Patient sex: M
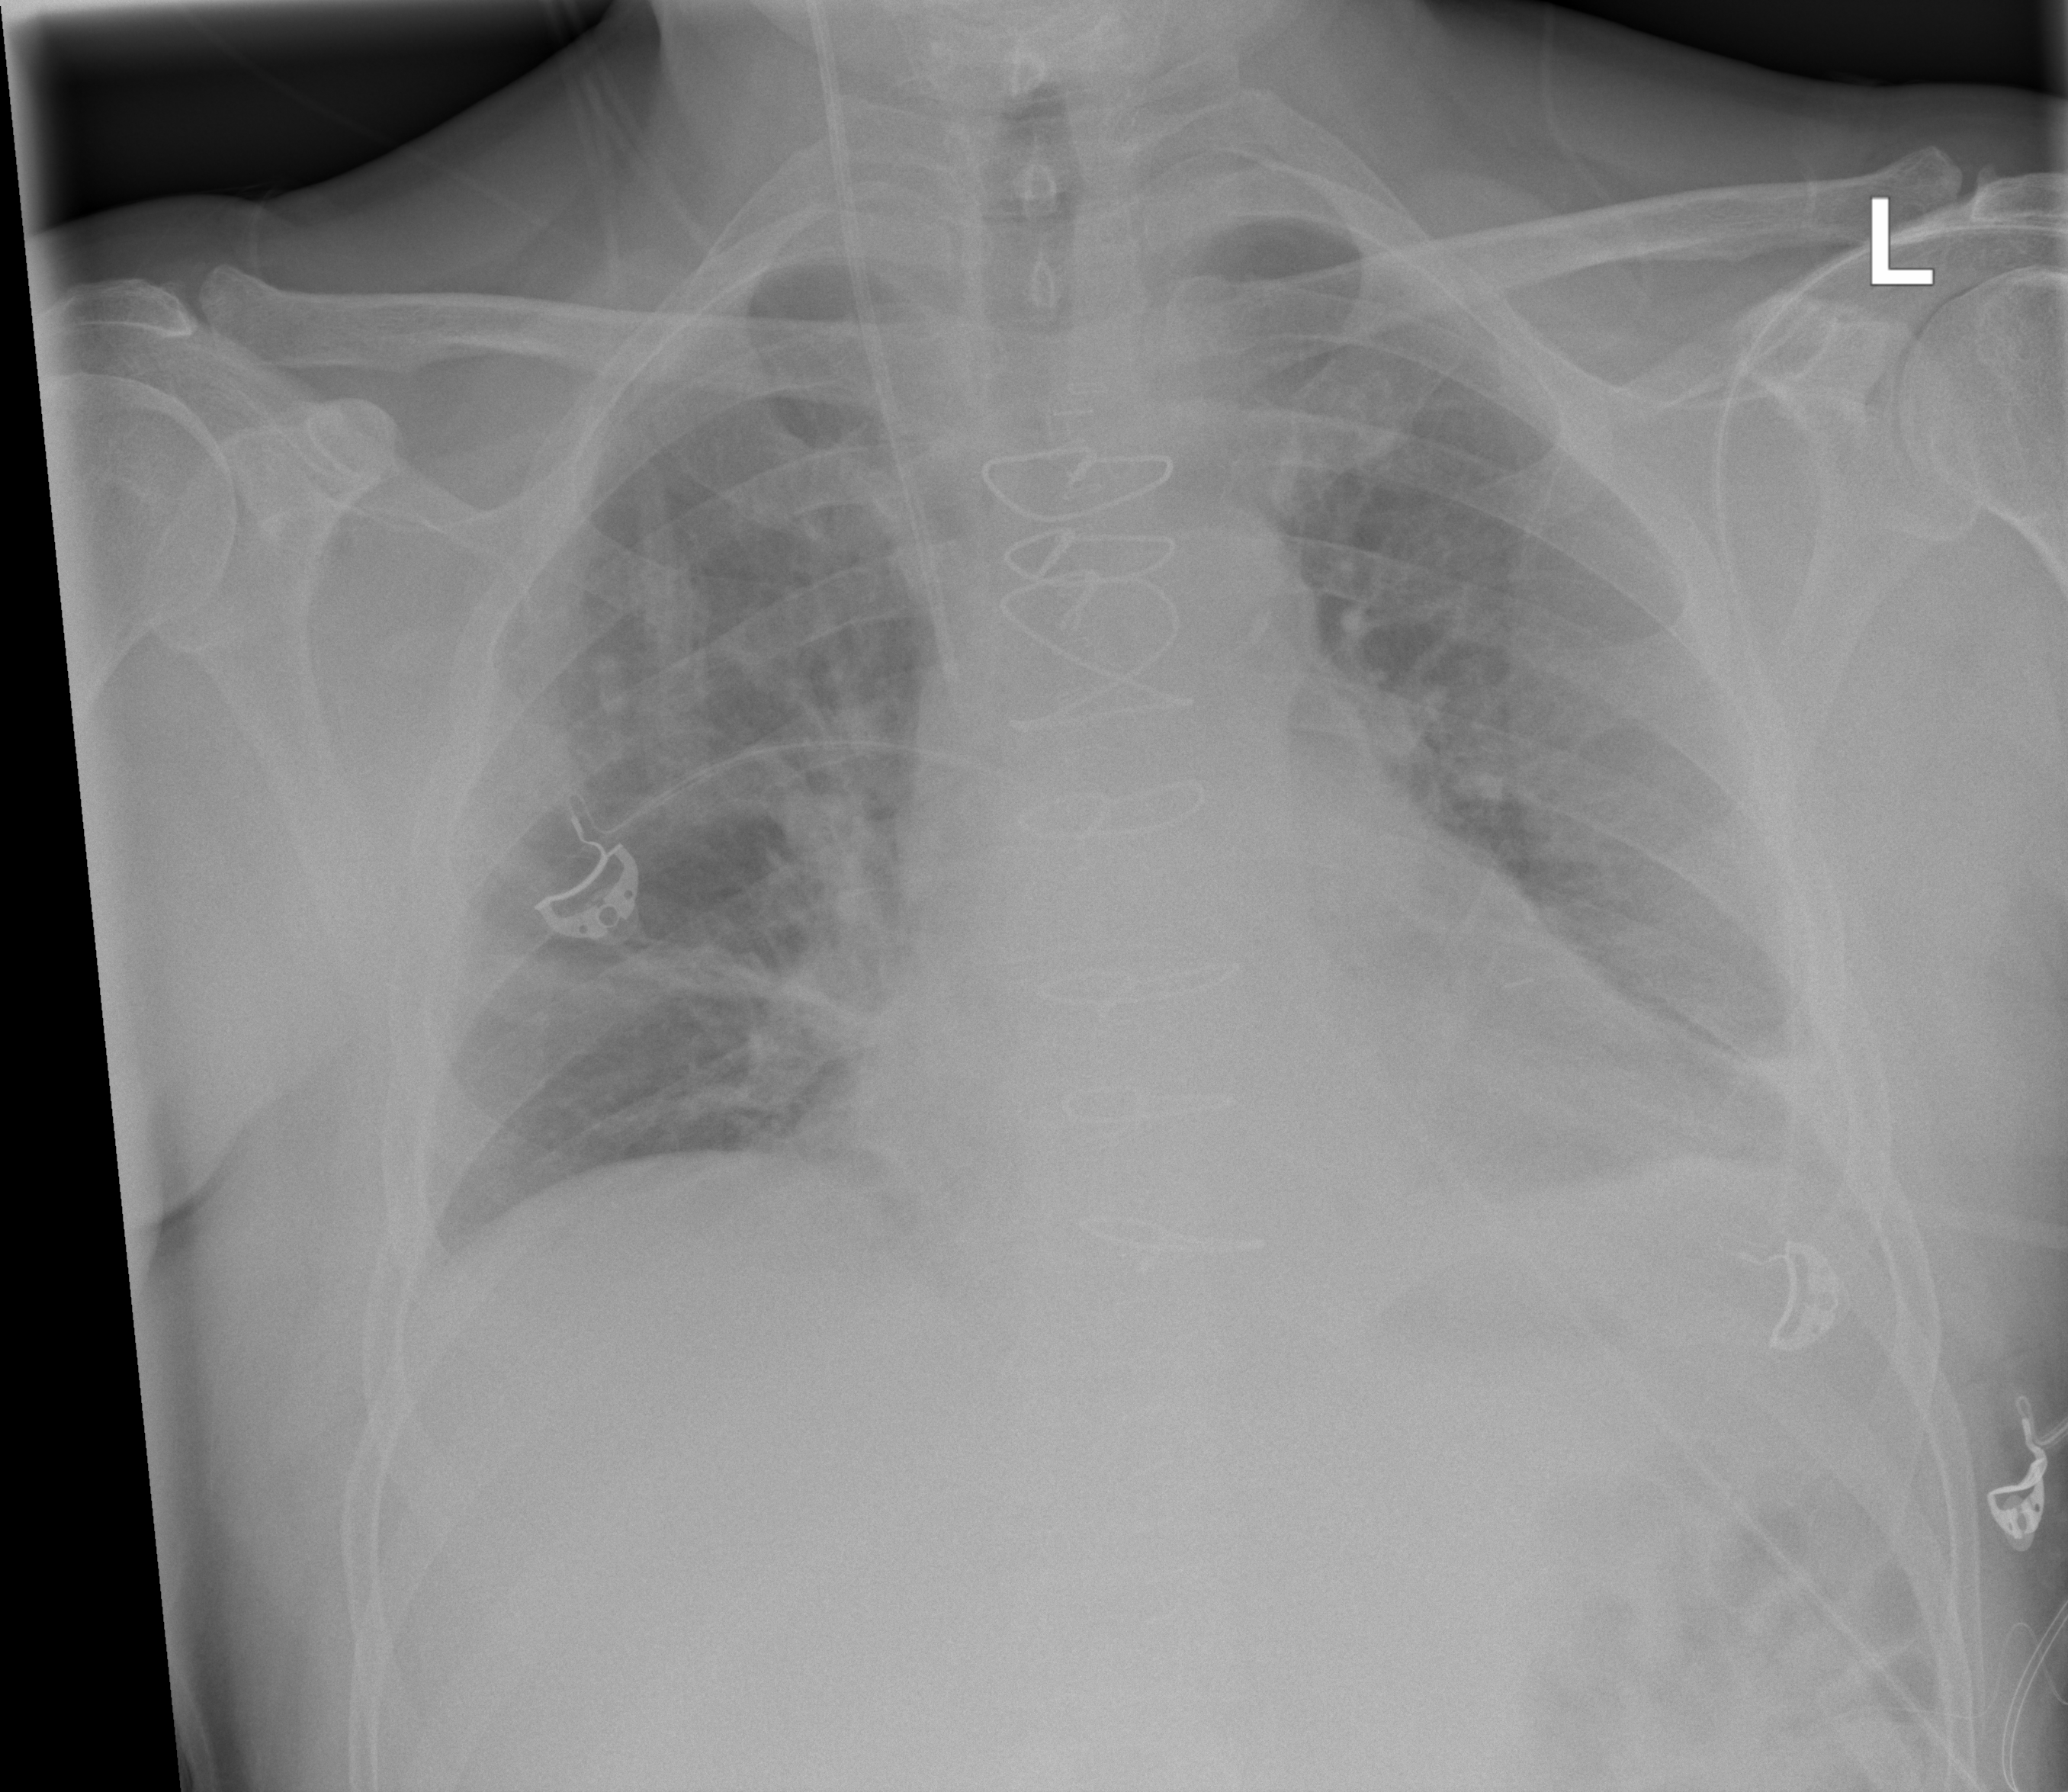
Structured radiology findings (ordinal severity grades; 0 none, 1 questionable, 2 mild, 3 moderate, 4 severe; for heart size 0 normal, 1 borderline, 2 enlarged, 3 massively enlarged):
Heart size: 2
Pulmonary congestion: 2
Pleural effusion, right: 0
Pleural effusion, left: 2
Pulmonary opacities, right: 2
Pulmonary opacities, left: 2
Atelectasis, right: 2
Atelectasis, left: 2